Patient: sex M, age 64
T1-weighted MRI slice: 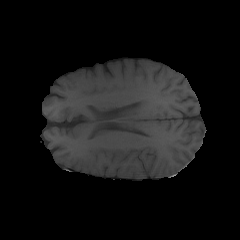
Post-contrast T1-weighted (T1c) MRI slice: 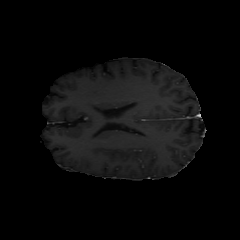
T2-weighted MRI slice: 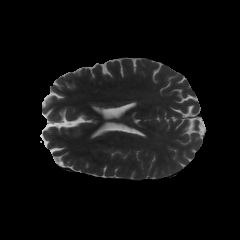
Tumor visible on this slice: no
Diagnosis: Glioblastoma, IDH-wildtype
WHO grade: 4